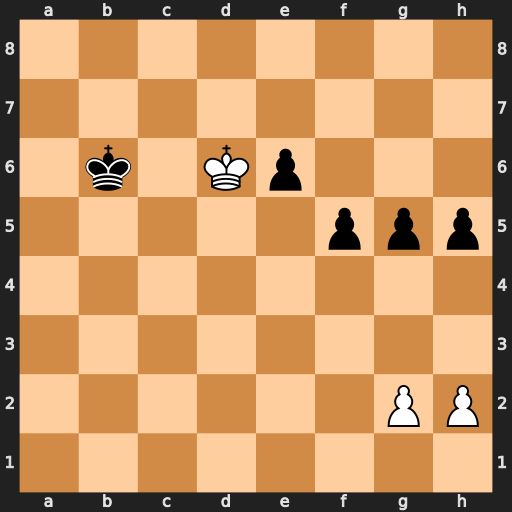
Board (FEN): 8/8/1k1Kp3/5ppp/8/8/6PP/8
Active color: w
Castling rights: -
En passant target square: -
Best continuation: Kxe6 f4 Kf5 f3 gxf3